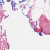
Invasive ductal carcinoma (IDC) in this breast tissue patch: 0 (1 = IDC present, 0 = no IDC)